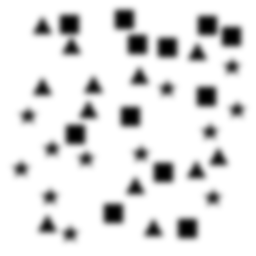
Squares: 12
Triangles: 12
Stars: 12
Total shapes: 36